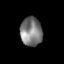
Tissue: lung
Cell type: Epithelial cells
Senescence score: 0.1824
Nuclear area (px): 621
Mean DAPI intensity: 122.715